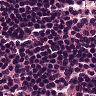
Metastatic tissue present: no